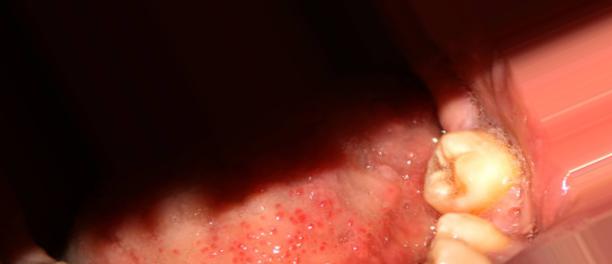
Condition: Caries